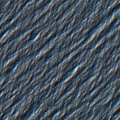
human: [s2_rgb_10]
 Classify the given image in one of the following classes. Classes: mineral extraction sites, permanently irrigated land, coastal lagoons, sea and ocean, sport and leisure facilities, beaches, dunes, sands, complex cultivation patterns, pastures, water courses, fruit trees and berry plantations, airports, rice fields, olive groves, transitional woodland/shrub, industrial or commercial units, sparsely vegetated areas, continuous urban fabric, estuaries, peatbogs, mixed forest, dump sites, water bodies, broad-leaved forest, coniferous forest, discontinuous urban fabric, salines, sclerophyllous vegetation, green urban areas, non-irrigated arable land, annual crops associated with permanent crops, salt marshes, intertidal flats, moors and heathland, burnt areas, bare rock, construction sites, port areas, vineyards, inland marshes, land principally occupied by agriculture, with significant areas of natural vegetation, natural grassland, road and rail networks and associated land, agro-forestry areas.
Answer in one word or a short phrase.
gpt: continuous urban fabric